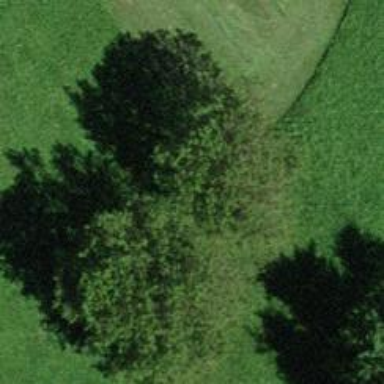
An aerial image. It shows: Single tag "natural: tree."